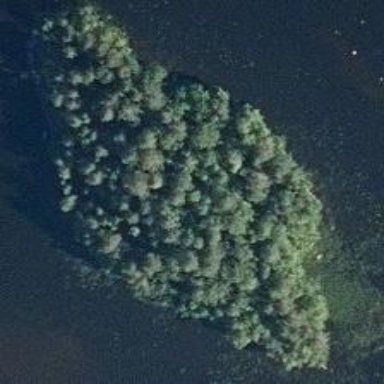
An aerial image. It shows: Island.